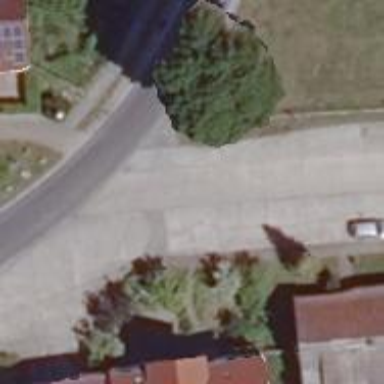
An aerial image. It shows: Residential road with concrete surface.